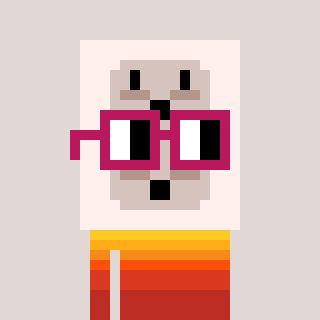
a pixel art character with square dark red glasses, a outlet-shaped head and a bluegrey-colored body on a warm background